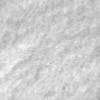
Label: no_change